Field crop: maize
Growth stage: 2
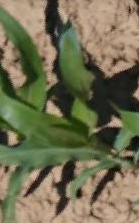
Species: maize